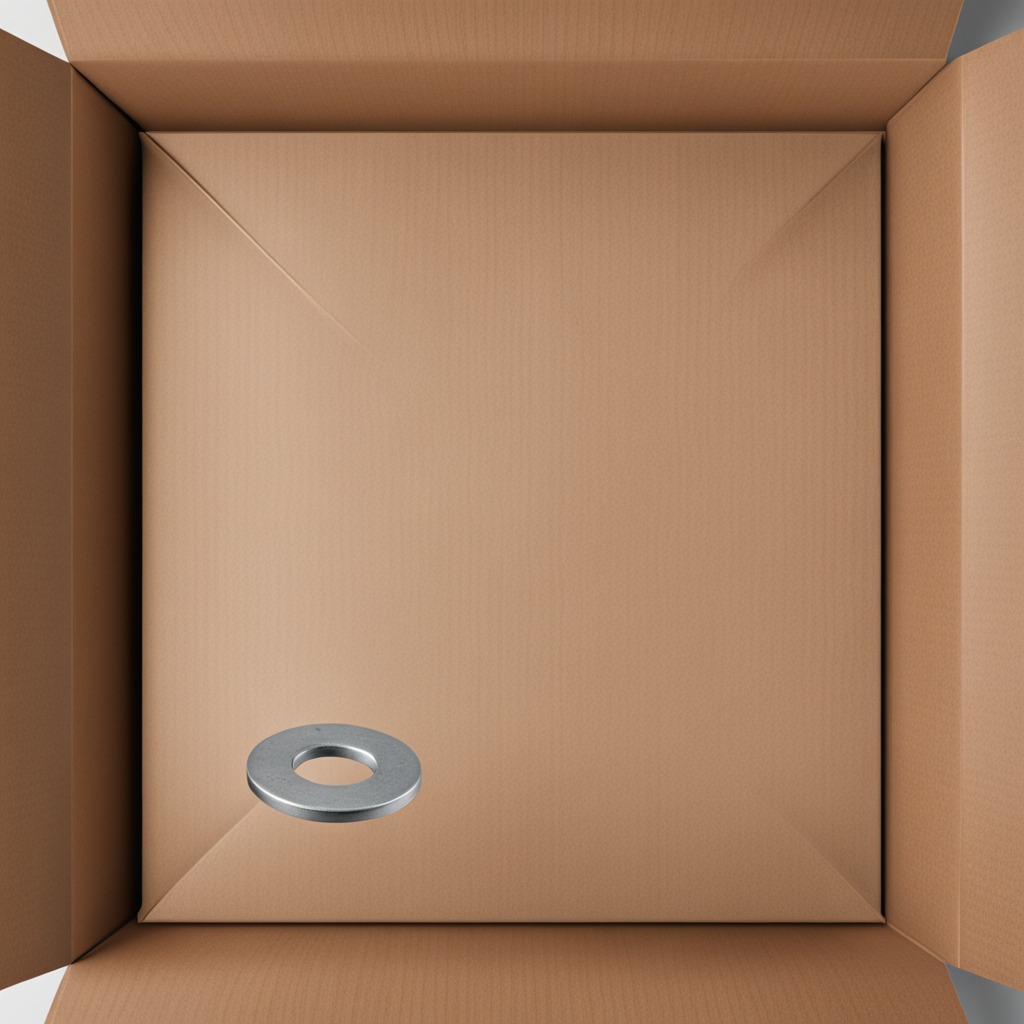
A flat metal washer lies on a clean dry cardboard box surface in an outdoor workshop during daytime bright natural light soft shadows slightly creased but